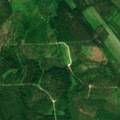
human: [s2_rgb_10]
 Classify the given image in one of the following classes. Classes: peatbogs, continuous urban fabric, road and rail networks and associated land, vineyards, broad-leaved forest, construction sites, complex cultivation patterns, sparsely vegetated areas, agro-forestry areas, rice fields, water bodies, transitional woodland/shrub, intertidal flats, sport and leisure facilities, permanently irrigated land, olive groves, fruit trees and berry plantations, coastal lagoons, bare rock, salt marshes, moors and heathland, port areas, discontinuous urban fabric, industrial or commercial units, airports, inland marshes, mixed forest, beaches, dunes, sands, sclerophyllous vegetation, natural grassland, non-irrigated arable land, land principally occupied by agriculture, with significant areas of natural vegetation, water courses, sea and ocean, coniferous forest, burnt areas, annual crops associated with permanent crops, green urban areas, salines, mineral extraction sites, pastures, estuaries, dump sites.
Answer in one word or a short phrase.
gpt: coniferous forest, mixed forest, transitional woodland/shrub